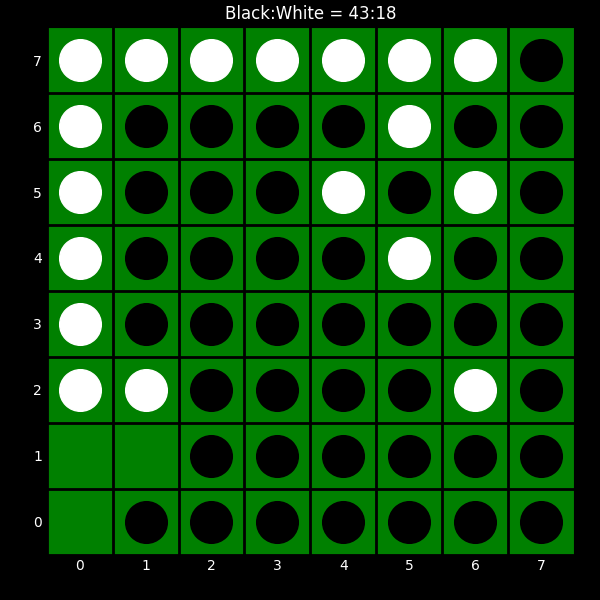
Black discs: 43
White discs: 18